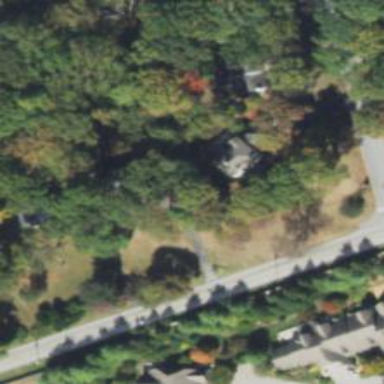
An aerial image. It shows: Driveway leading to service road.